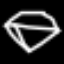
Label: diamond